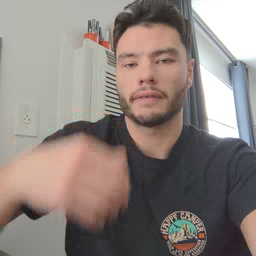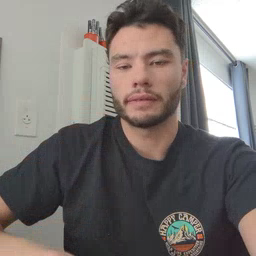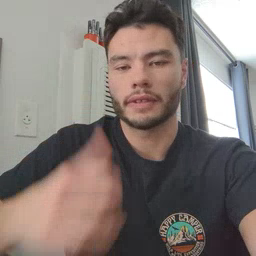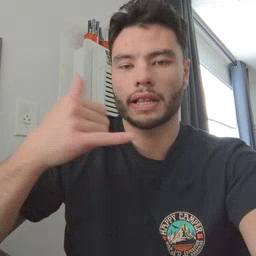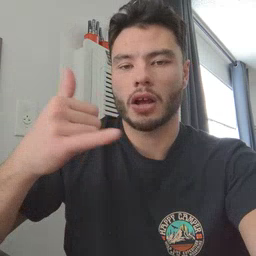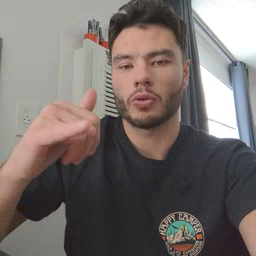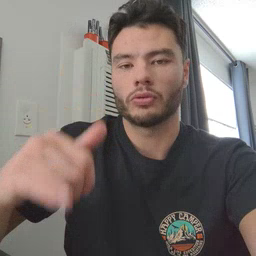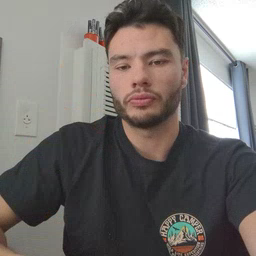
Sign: yellow